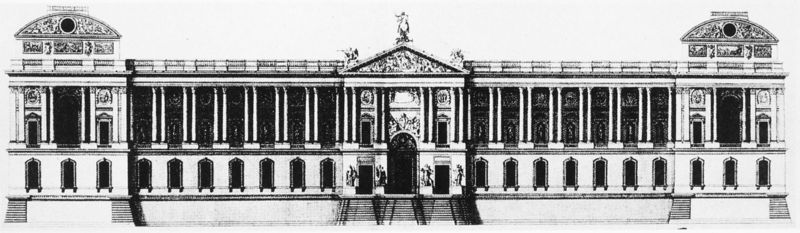
Titel: Louvre Fassadenentwurf, Perrault
Künstler: Claude Perrault
Institution: Paris, Bibliothèque Nationale
Schlagwörter: weiß, dreieck, fenster, schwarz, säule, säulen, tür, zeichnung, dach, gebäude, haus, schloss, architektur, barock, stein, bild, spiegelung, figur, front, reiter, doppelsäule, skulptur, ansicht, bogen, fassade, türen, giebel, grafik, graphik, figuren, treppe, treppen, ornamente, stufen, tor, eingang, gang, arkade, palast, symmetrisch, druck, druckgraphik, schwarzweiss, druckgrafik, arkaden, doppelsäulen, statuen, fresken, trepe, plan, louvre, bau, bauwerk, aufriss, tympanon, mittelrisalit, goldener schnitt, eckrisalite, sälen, bauskulptur